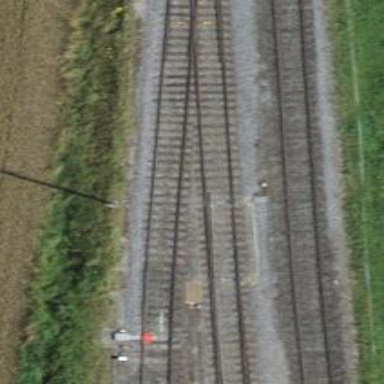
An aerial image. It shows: Railway switch.